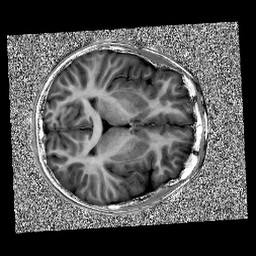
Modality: UNIT1
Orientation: axial
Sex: male
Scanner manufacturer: siemens
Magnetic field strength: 3 T
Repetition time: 5 s
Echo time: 0.00368 s